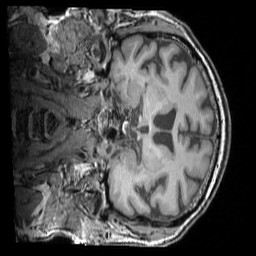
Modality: T1w
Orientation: coronal
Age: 75
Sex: male
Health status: ill
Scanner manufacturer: siemens
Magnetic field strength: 3 T
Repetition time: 1.75 s
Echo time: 0.00418 s